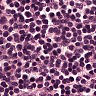
Metastatic tissue present: no